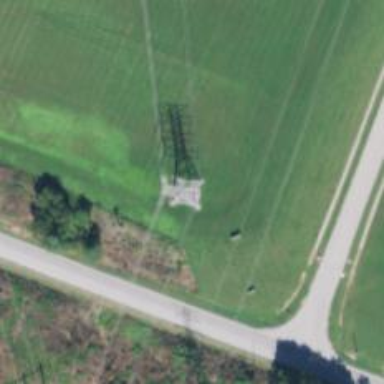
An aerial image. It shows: Lattice structure tower.